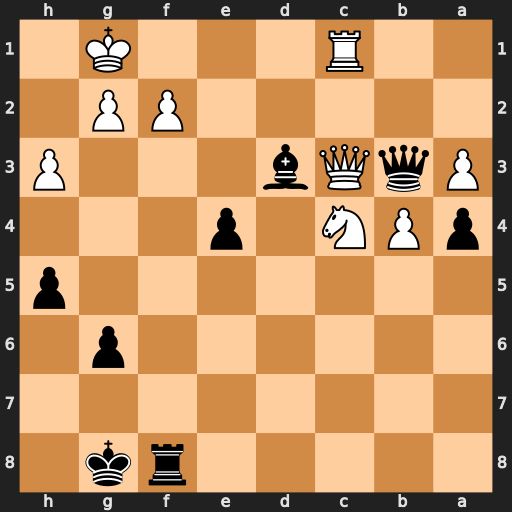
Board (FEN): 5rk1/8/6p1/7p/pPN1p3/PqQb3P/5PP1/2R3K1
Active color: b
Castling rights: -
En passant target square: -
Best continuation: Qxc3 Rxc3 Rc8